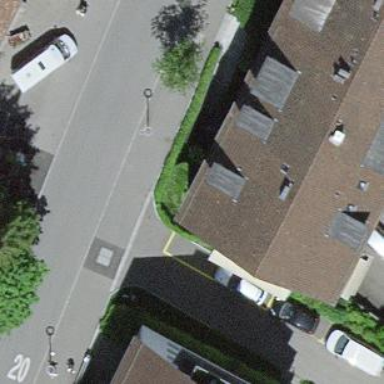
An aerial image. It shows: Gabled roof apartments building.